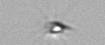
Label: Calciopappus